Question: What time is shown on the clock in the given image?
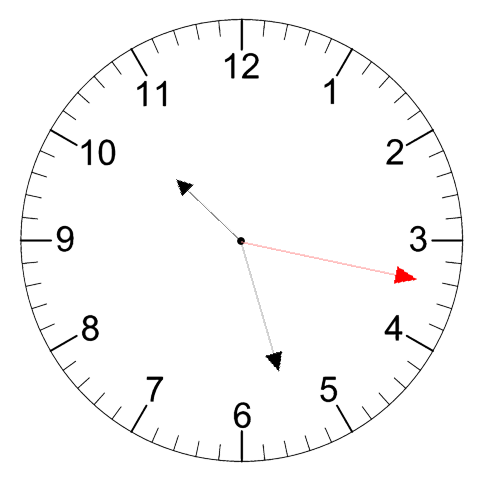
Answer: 10:27:17